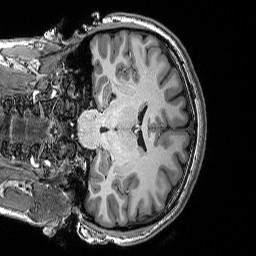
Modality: T1w
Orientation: coronal
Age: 28
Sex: female
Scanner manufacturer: siemens
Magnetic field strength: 3 T
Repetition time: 2.53 s
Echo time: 0.0033 s